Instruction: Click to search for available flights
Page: home
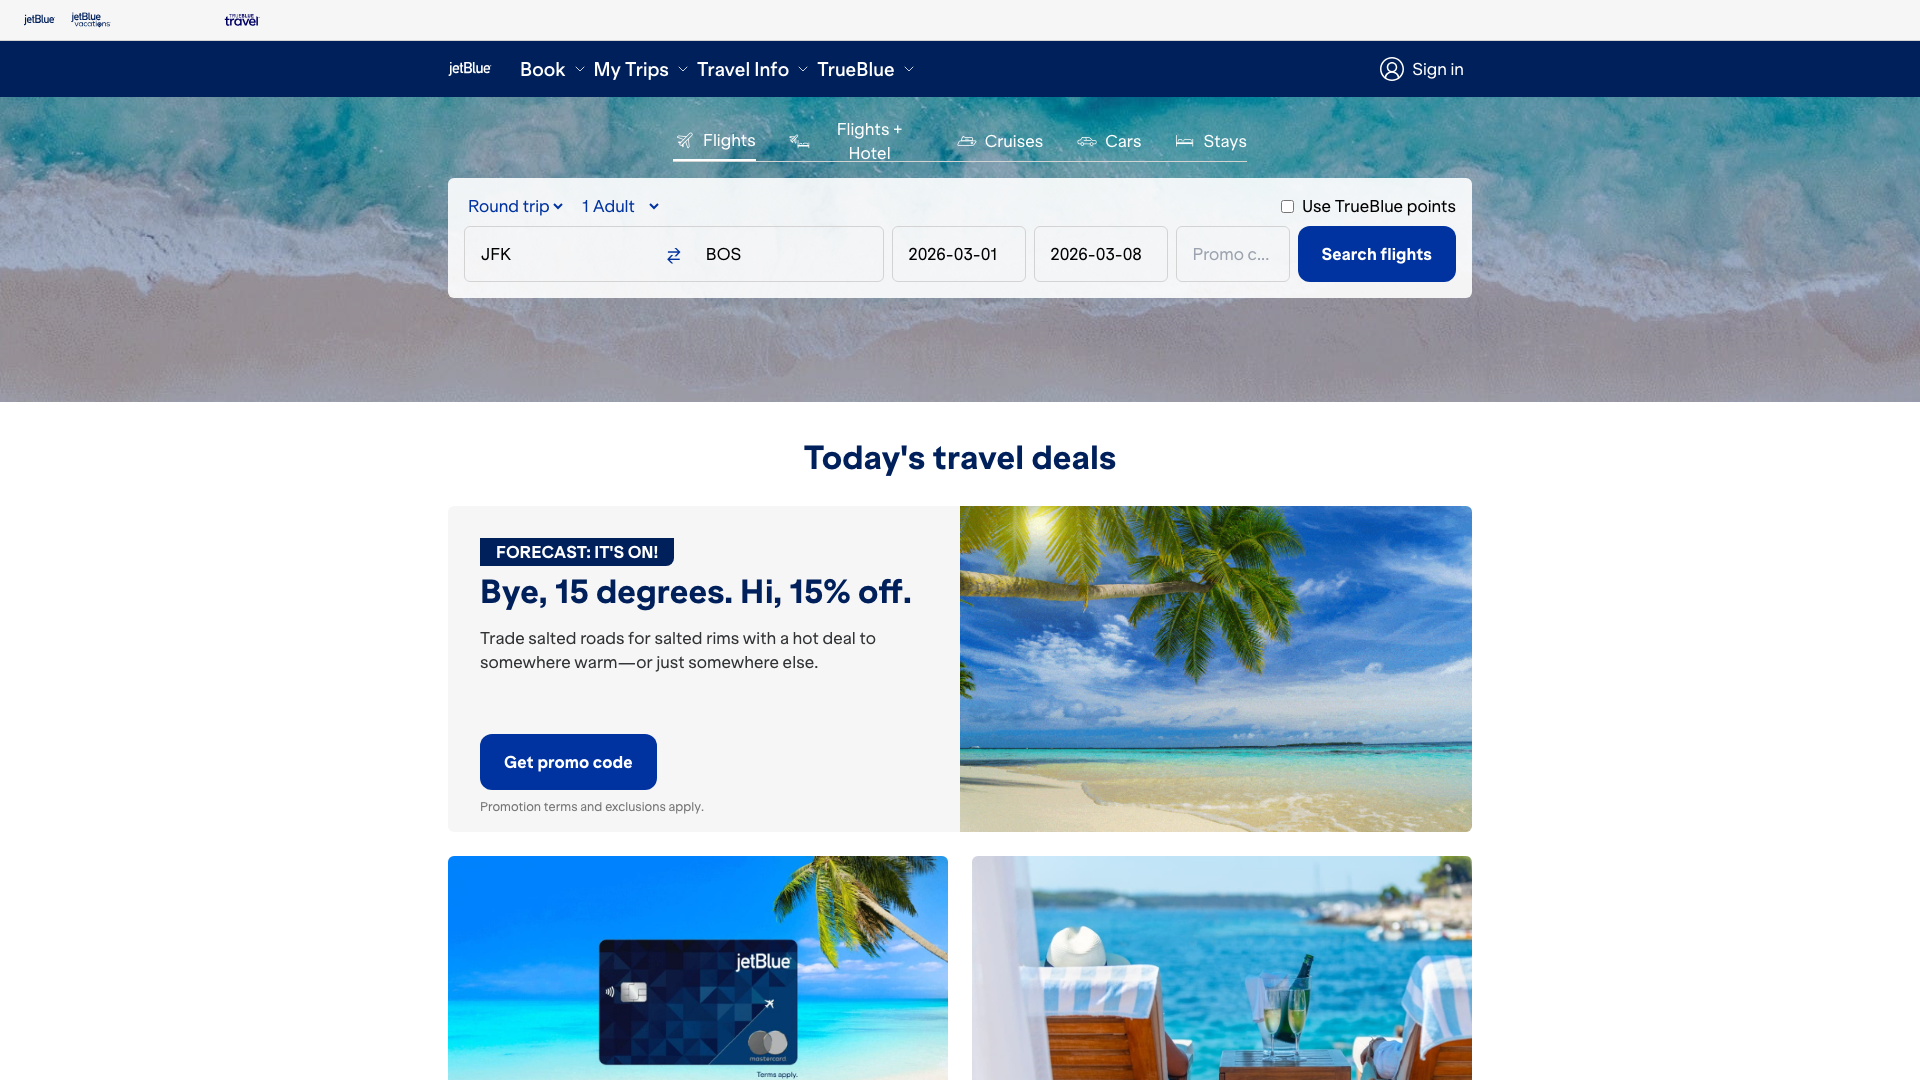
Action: click